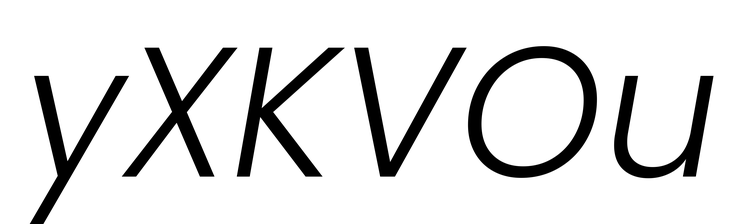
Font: Poppins-LightItalic